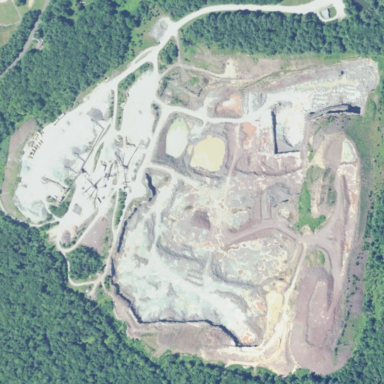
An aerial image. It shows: Quarry area.